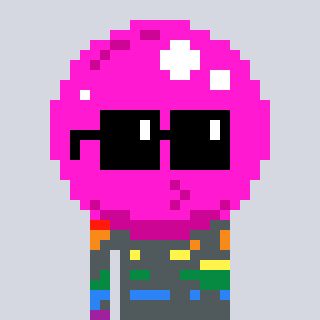
a pixel art character with square black sunglasses, a bubblegum-shaped head and a darkbrown-colored body on a cool background